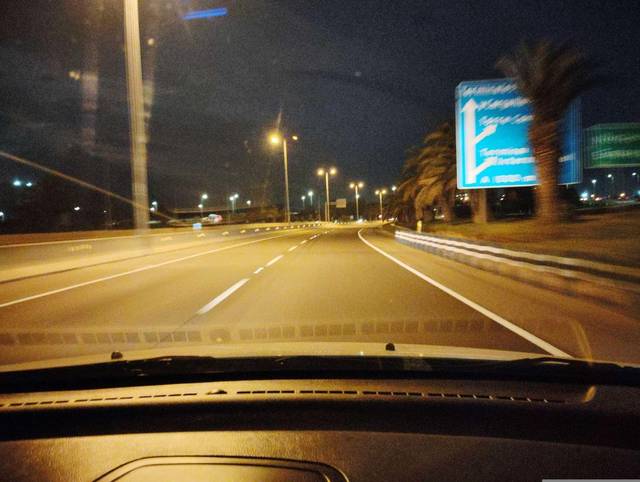
Region: Chile
Coordinates: -33.421, -70.79